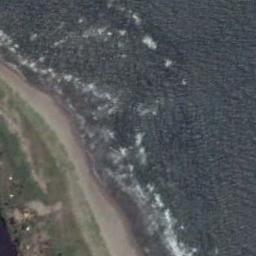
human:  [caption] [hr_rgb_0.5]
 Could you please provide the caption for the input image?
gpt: The beach with khaki sand and some green plants on the beach .

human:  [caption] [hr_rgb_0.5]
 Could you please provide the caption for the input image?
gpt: There are a few people on the beach .

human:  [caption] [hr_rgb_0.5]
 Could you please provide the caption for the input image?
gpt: The beach is composed of dark green seawater and a coast with sparse green plants .

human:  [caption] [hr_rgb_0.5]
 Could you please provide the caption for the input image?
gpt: The dark blue oceans and some land .

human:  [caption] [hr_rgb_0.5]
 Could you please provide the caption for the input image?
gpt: The grass is beside the beach .